Chest X-ray. View position: PA
Patient age: 46
Patient sex: F
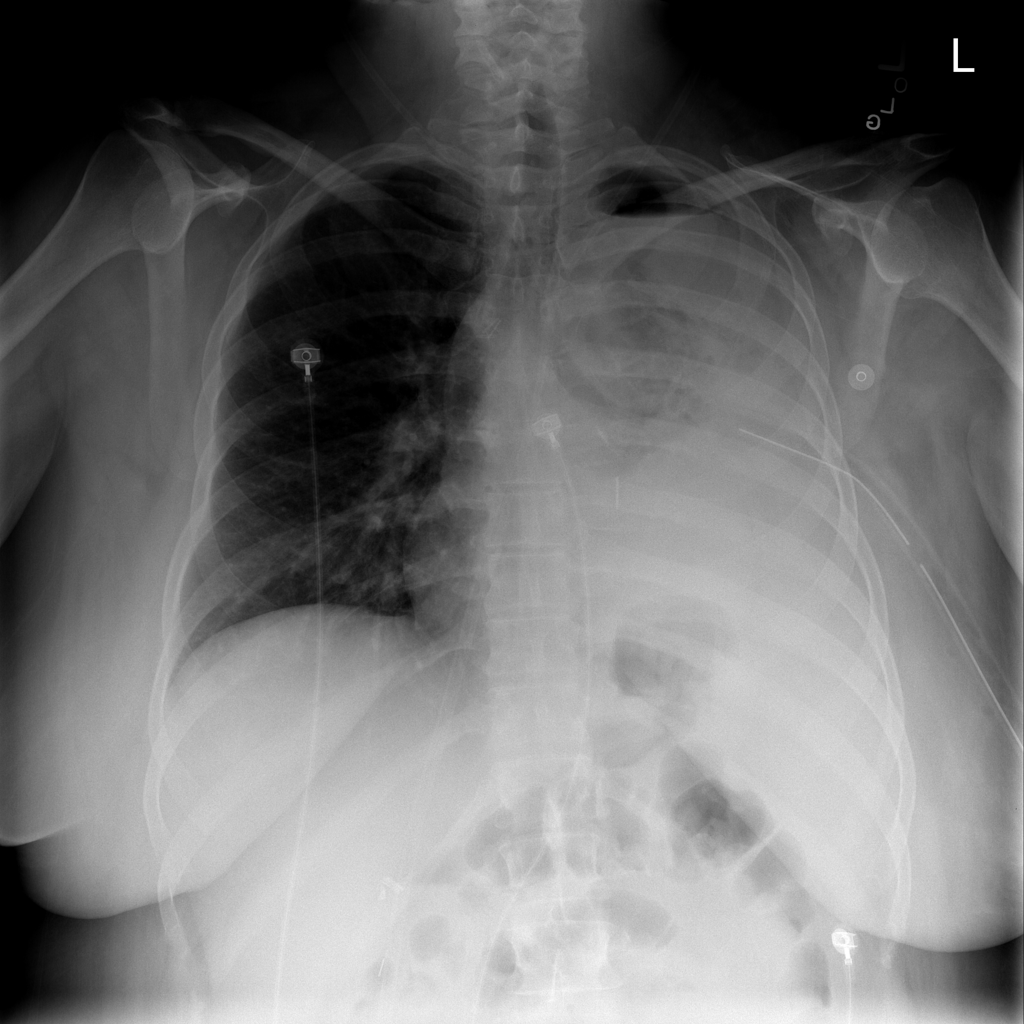
Finding: Pneumothorax